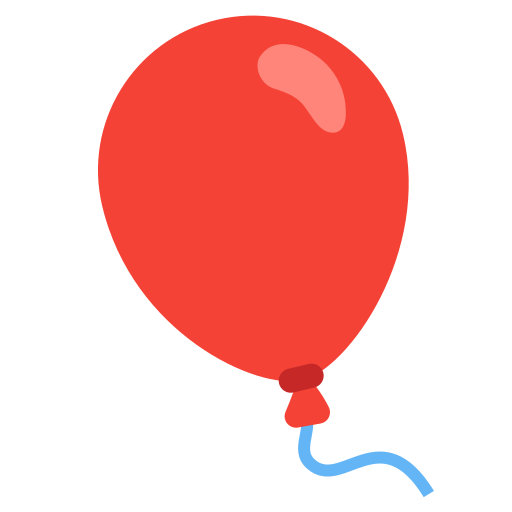
Emoji: 🎈